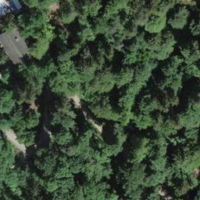
EUNIS habitat code: 43
Species observed at this site:
Galeopsis tetrahit